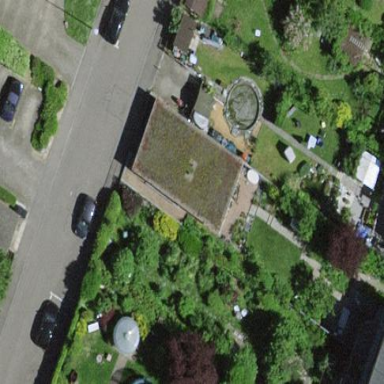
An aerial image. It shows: Garage building.